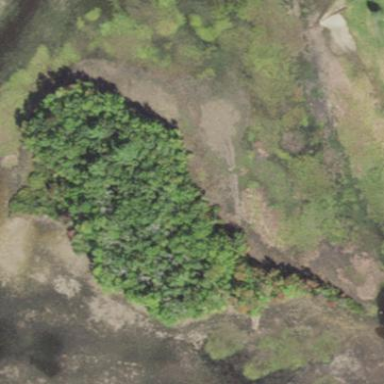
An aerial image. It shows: Islet covered with woodland.